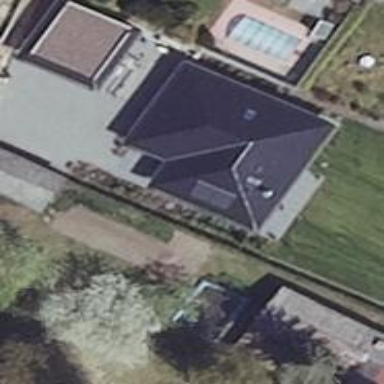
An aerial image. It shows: House with hipped roof.